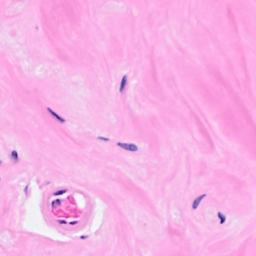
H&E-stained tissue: Breast